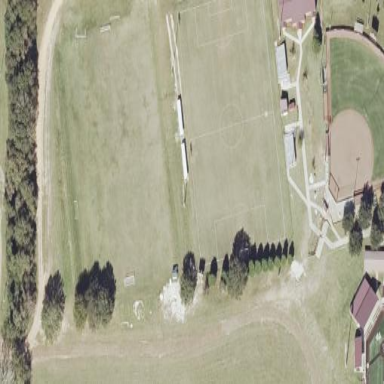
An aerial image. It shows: Soccer pitch for outdoor sports and leisure activities.